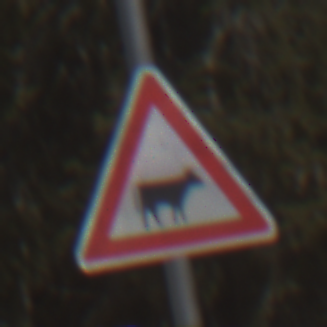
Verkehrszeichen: ViehtriebLinks
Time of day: Midday
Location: Outdoor (Nature)
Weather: PartlyCloudy
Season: NotSpecified
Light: Natural